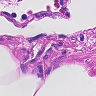
Metastatic tissue present: no